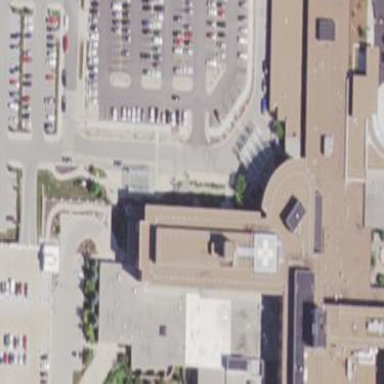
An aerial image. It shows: Hospital providing healthcare services.